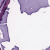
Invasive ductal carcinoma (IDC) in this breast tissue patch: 0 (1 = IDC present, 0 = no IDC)